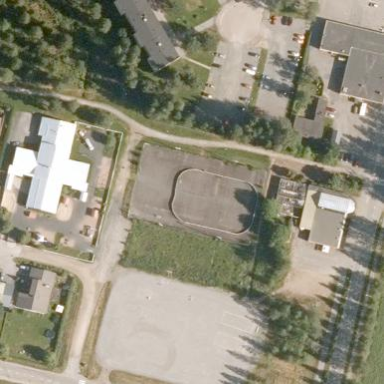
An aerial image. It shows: Asphalt tennis court.